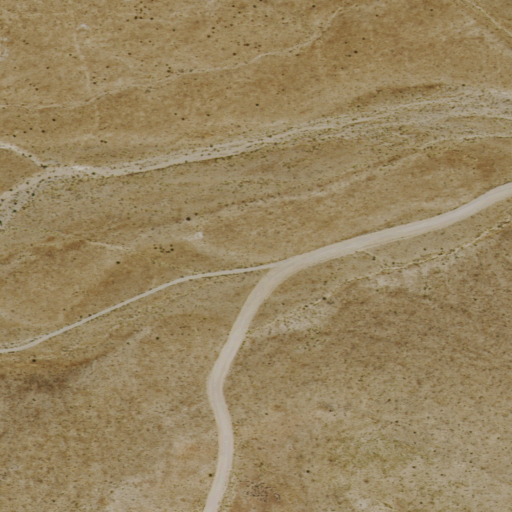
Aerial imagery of valley in Nevada named Horseshoe Gulch containing shrub and grassland